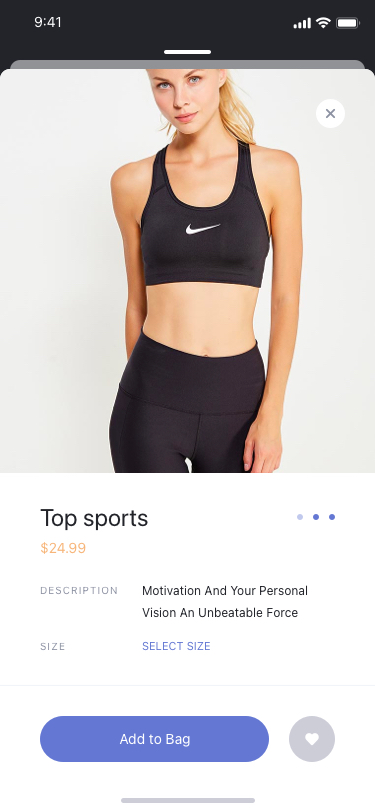
Text in this UI design:
SELECT SIZE
Size
Motivation And Your Personal Vision An Unbeatable Force
Description
Top sports
$24.99